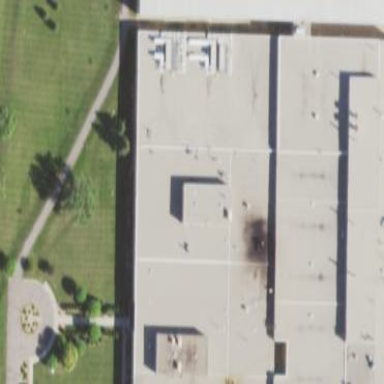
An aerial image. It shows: Manufacturing building.